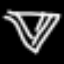
Label: diamond